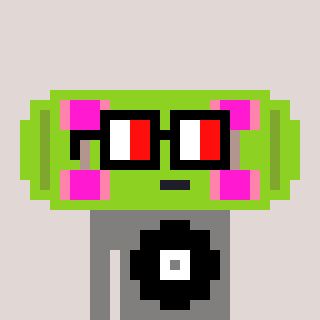
a pixel art character with square glasses with black frames and red eyes, a skateboard-shaped head and a bluegrey-colored body on a warm background